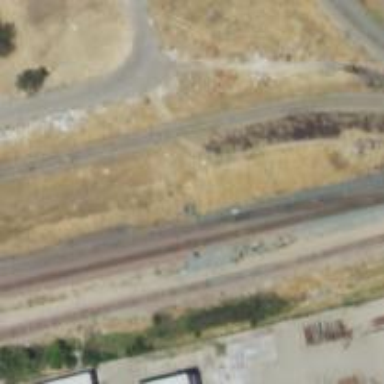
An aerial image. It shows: Railway signal.